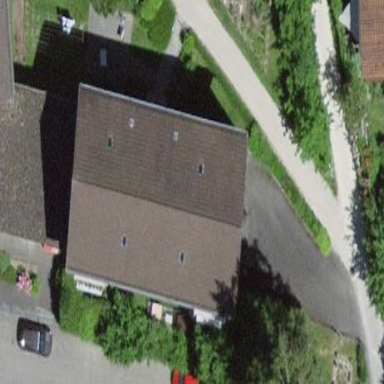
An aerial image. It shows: Gabled building with roof made of roof tiles.